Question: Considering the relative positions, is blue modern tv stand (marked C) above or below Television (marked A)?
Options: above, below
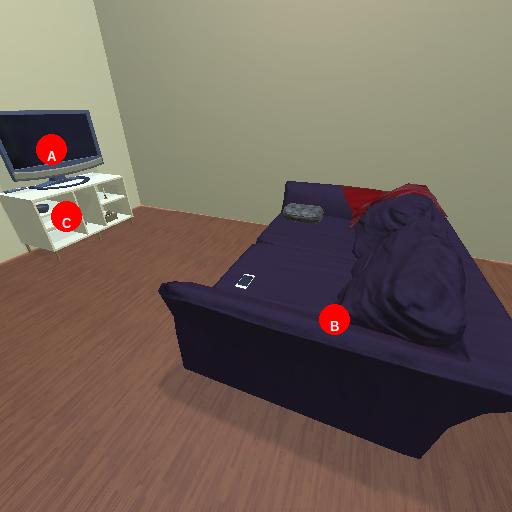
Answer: above